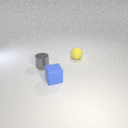
small yellow rubber sphere behind small gray metal cylinder